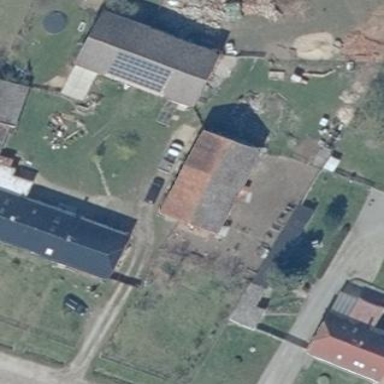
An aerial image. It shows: Building with roof made of roof tiles.